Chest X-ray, AP view. Patient: 15 years old, sex F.
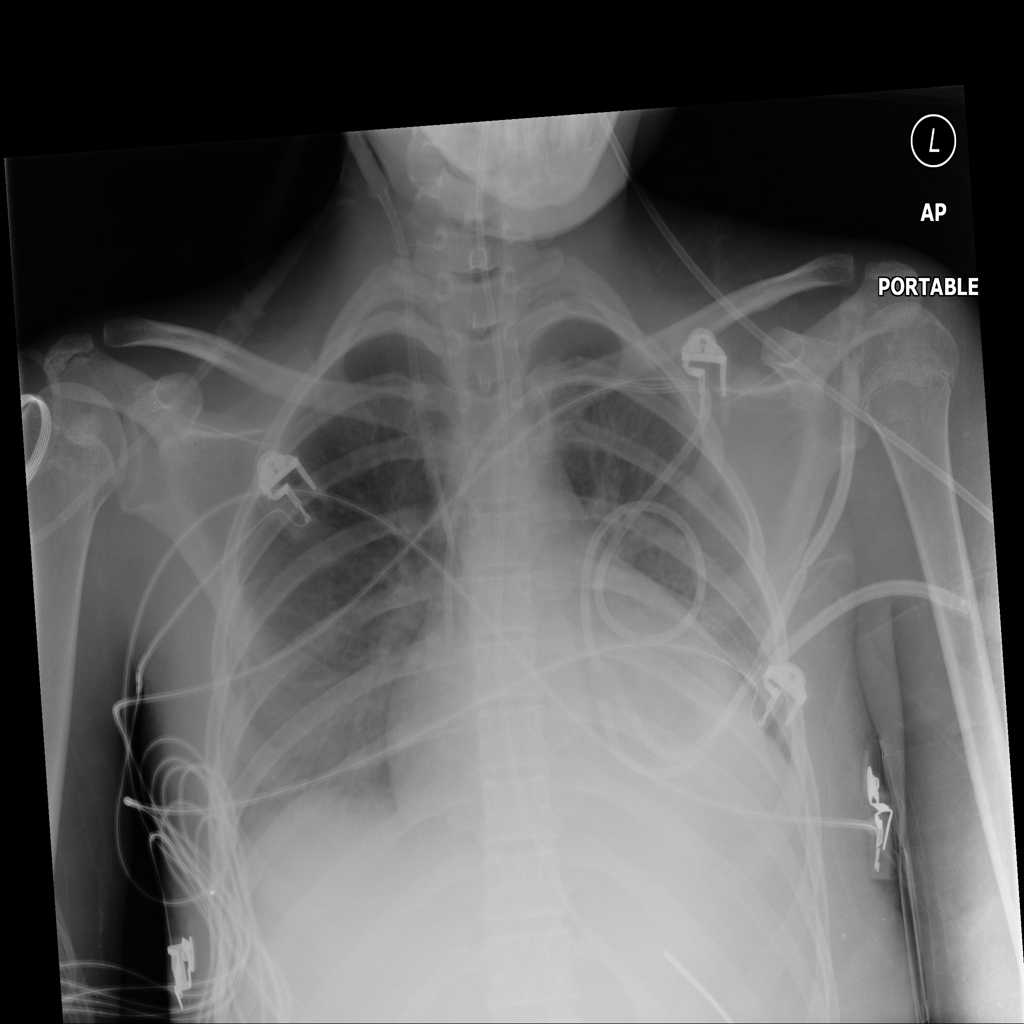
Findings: Atelectasis, Effusion